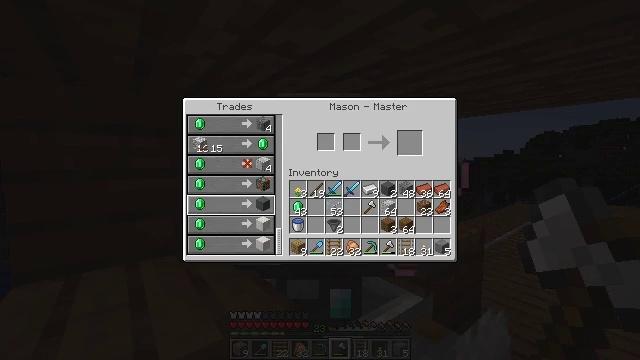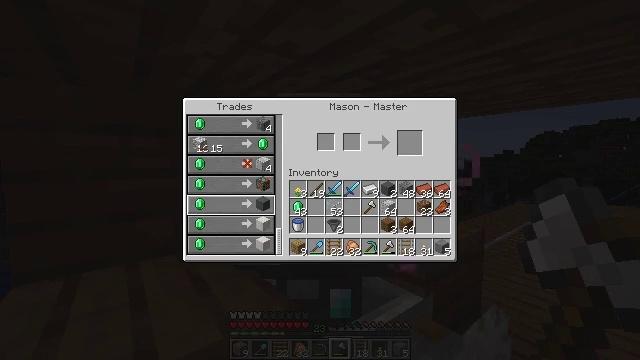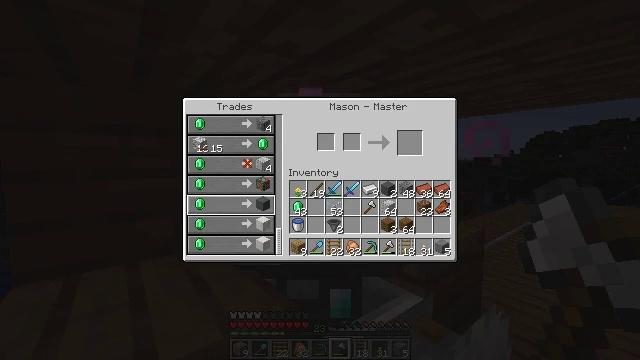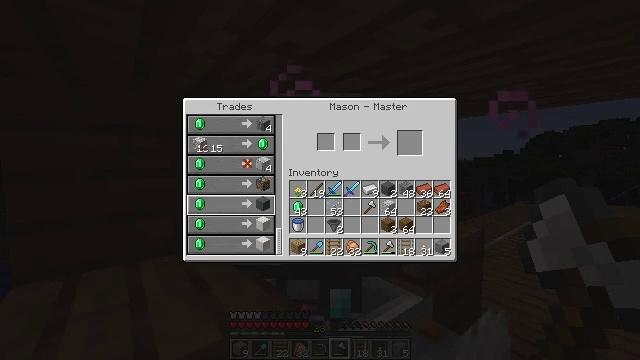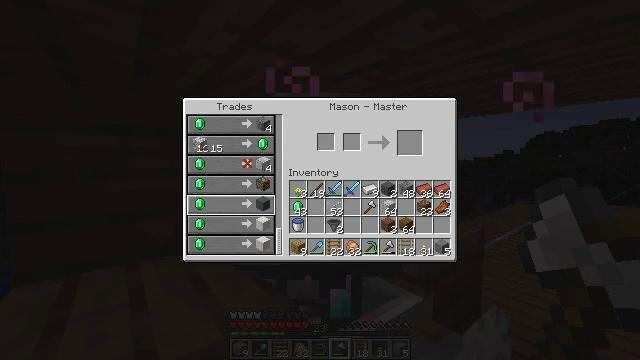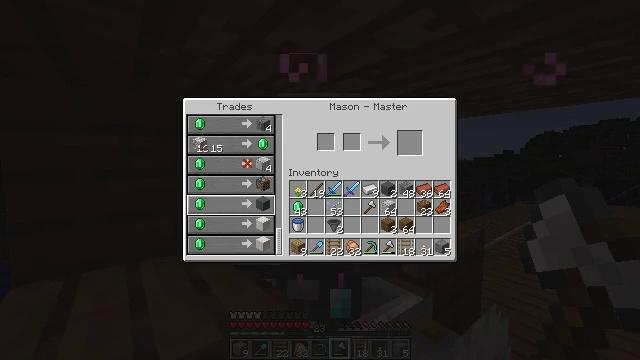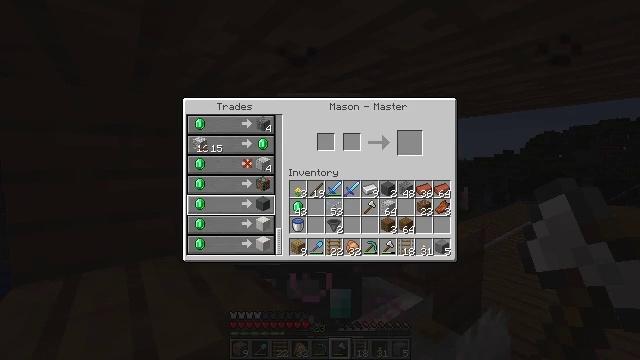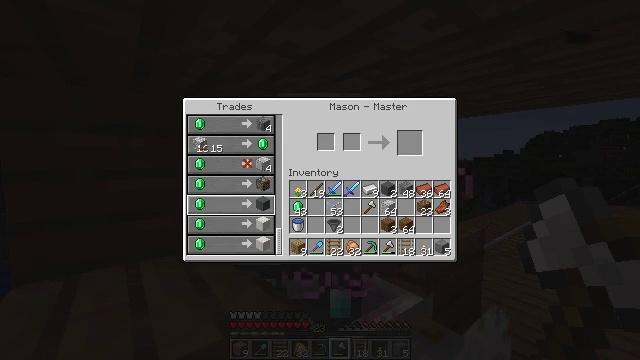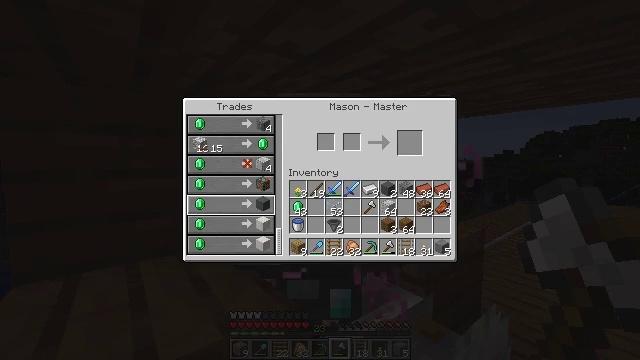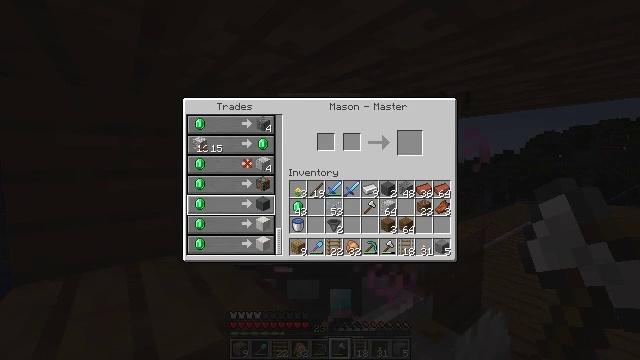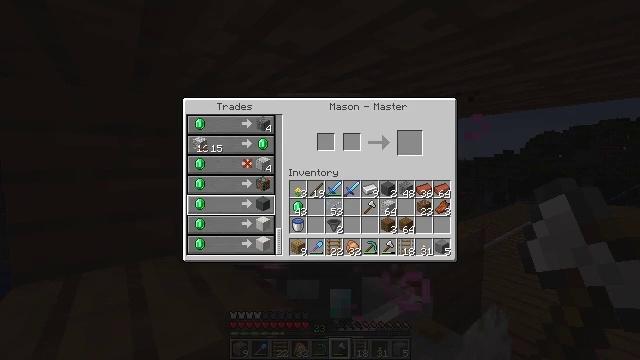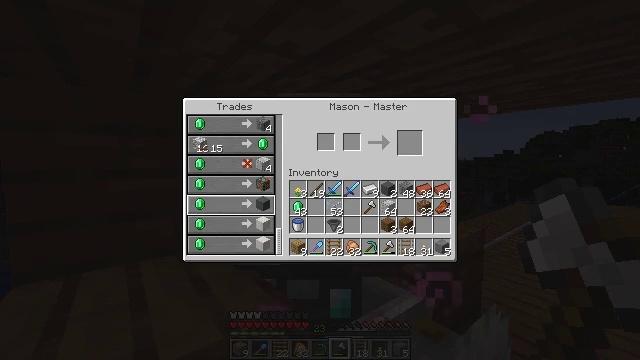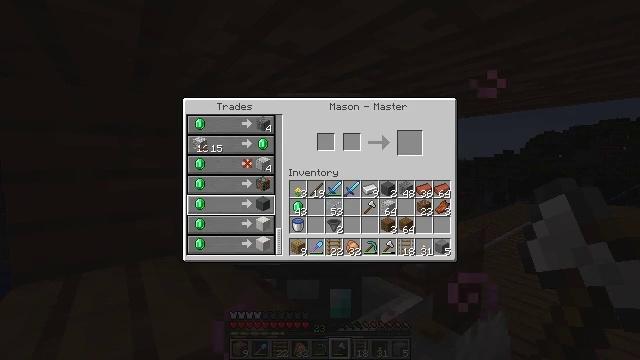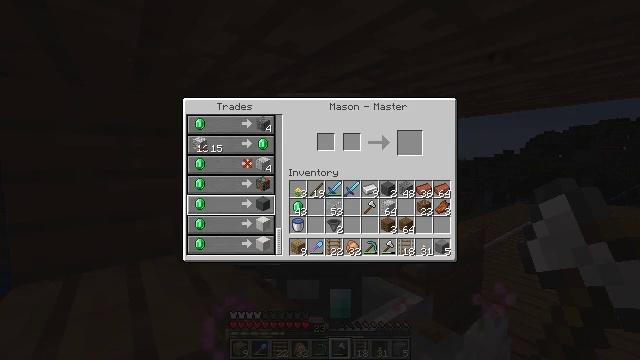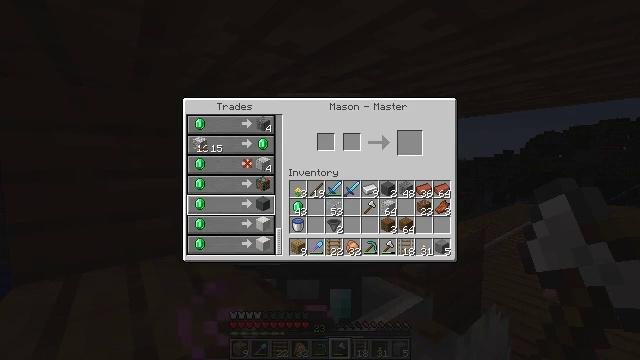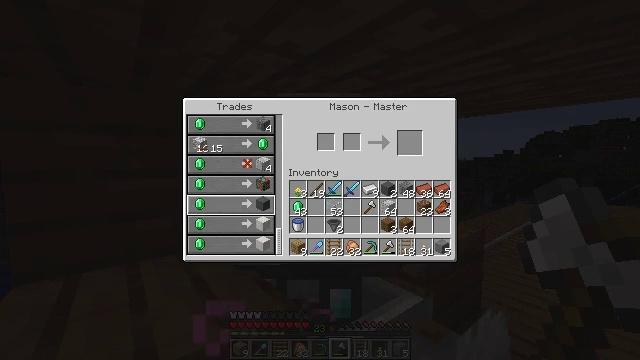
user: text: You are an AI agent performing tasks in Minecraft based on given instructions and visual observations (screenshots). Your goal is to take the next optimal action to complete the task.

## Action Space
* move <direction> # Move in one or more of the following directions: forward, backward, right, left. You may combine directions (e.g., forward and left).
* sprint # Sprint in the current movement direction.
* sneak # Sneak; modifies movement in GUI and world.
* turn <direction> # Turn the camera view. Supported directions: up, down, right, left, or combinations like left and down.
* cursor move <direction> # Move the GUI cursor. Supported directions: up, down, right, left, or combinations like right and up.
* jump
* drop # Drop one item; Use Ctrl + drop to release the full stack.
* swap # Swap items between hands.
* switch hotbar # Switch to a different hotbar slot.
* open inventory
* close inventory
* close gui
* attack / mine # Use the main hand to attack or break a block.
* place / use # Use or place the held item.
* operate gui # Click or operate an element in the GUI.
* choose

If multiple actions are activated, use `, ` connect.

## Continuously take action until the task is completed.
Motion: motion action
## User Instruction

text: Use a crafting table to get chiseled stone bricks.
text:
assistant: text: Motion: no_op
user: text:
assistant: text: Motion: no_op
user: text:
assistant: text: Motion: no_op
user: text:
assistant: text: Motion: no_op
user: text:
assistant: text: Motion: no_op
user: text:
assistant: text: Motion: no_op
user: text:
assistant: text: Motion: no_op
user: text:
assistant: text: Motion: no_op
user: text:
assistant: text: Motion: no_op
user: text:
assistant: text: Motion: no_op
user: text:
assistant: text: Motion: no_op
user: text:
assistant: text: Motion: no_op
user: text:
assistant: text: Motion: no_op
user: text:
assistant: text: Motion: no_op
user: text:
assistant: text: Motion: no_op
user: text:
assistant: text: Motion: no_op
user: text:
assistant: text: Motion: no_op
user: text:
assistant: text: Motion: no_op
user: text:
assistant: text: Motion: no_op
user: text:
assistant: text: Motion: no_op
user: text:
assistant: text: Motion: no_op
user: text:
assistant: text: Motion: no_op
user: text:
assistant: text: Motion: no_op
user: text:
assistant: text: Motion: no_op
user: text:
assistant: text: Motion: no_op
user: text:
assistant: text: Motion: no_op
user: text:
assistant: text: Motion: no_op
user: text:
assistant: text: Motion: no_op
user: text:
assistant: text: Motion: no_op
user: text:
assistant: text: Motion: no_op